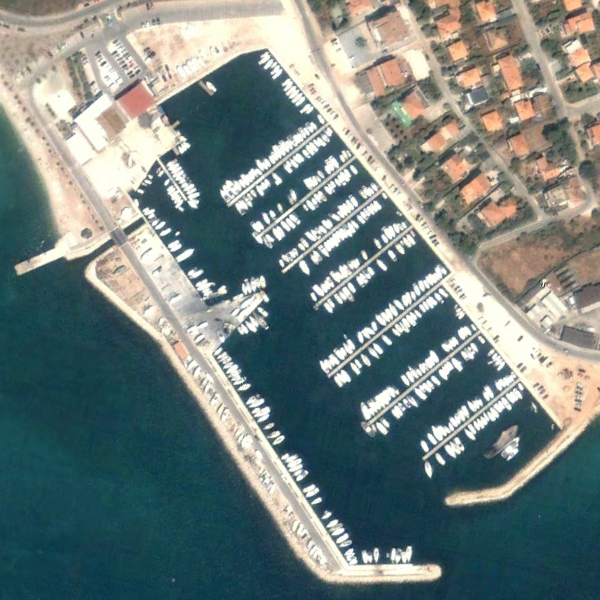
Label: Port